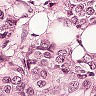
Metastatic tissue present: yes